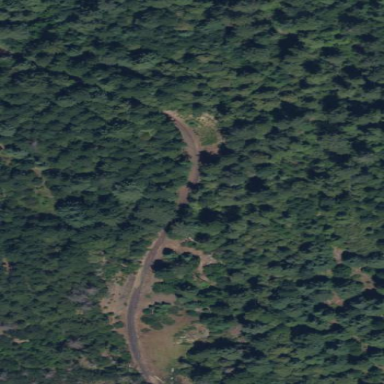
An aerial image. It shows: Forest area.